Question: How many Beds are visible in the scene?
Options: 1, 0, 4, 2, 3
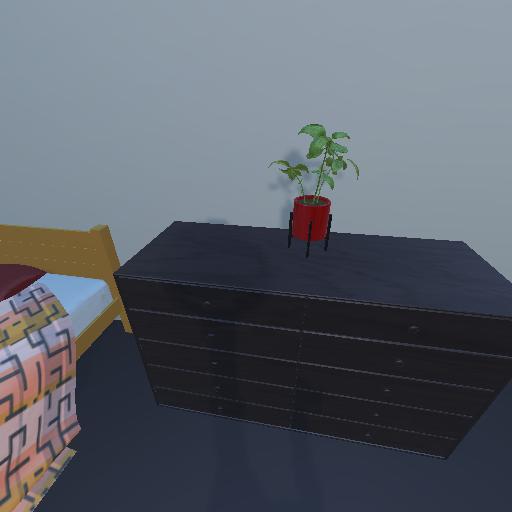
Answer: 1